Question: I have a question about the application generate QR code image.
I have an application when clients click a button there will generate a QR code image, my way is store in the project library, then print '' with the 'url' to the screen. then clients can see it.

But I have a doubt, if there are multi clients using the QR code at the same time, whether there will get a mix?
my code is bellow:
'''
function generate_qrcode($url){
$filename = 'hante_qrcode.png';
$errorCorrectionLevel = 'L';
$matrixPointSize = 4;
//generate QR code image
$o = QRcode::png($url, $filename, $errorCorrectionLevel, $matrixPointSize, 2);
echo "<pre>";
print_r($o);
print_r('<img src="hante_qrcode.png">');
}
'''
---
if there get mix, how to solve this problem?
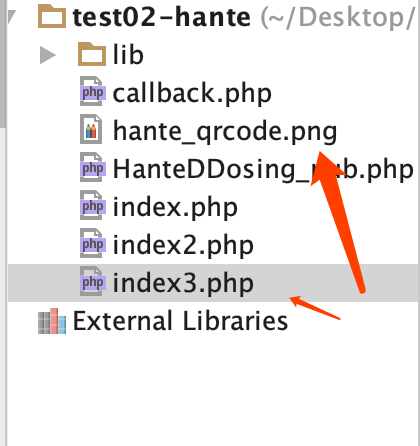
Answer: But I have a doubt, if there are multi clients using the QR code at the same time, whether there will get a mix?
'yes'
there are two ways to solve this problem
1. you can provide unique name for every files like using timestamp using time() function or with user ID. cause as per you are passing parameters while generating qr code you need to store the file. without saving file also possible but in that case you can't configure pixel size and frame size. you can refer this for PHP QR code-Examples
2. don't store image on server and find some js to generate qr code directly from client side. having a one demo for that check if you can use it
'''
var qrcode = new QRCode("qrcode");
qrcode.makeCode('https://stackoverflow.com');
'''
'''
<script src="https://cdnjs.cloudflare.com/ajax/libs/jquery/3.3.1/jquery.min.js"></script>
<script src="https://cdn.rawgit.com/davidshimjs/qrcodejs/gh-pages/qrcode.min.js"></script>
<div id="qrcode"></div>
'''